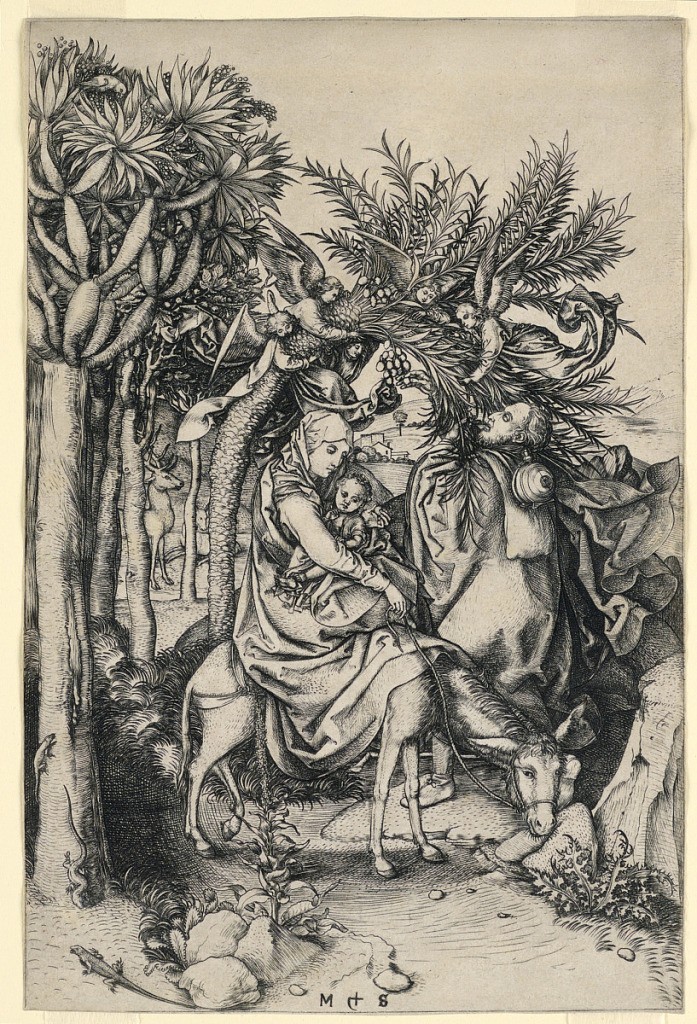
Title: The Flight into Egypt
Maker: Martin Schongauer, German, 1450–1491
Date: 1470–75
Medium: Engraving on off-white laid paper
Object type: Print
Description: The Virgin, seated on a donkey, with the Christ Child on her lap, passes under a date palm, from which the fruit is being shaken by angels, and caught by Joseph.